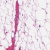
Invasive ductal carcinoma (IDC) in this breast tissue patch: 0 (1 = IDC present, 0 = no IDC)